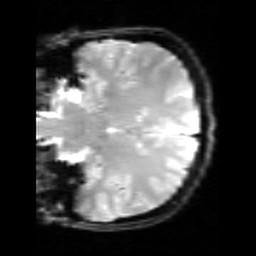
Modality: inplaneT2
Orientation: coronal
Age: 34
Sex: female
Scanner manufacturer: siemens
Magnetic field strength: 2.894 T
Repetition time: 5 s
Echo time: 0.033 s